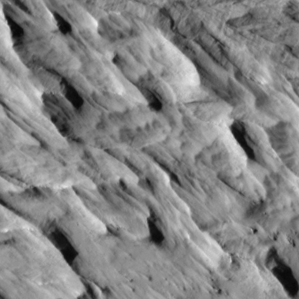
Label: non_frost